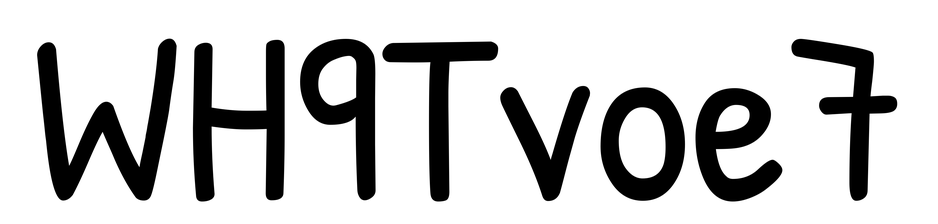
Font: PatrickHand-Regular